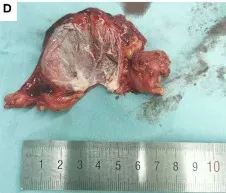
The left innominate vein aneurysm. Gross appearance of the cut-up aneurysm after the blood being flowed away.
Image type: medical_photograph (other_medical_photograph)